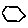
Label: hexagon